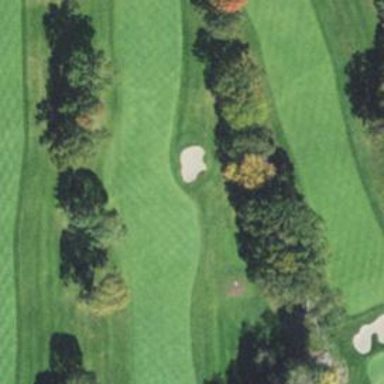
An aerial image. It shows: View of golf hole.